Question: My code crashes and gives the following error on simulator. It attempts to run the try block in the () method and throws an error and also issue an alert. I am using Xamarin.Form
'''
using Simple.OData.Client;
using System.Threading.Tasks;
private ODataClient mODataClient;
protected async override void OnAppearing ()
{
base.OnAppearing ();
await InitializeDataService ();
await GetDataFromOdataService();
}
public async Task <bool> InitializeDataService(){
try {
mODataClient = new ODataClient ("http://services.odata.org/Northwind/Northwind.svc/");
}
catch {
await DisplayAlert("Error", "Connection Error", "OK", "Cancel");
System.Diagnostics.Debug.WriteLine("ERROR!");
}
return true;
}
public async Task<bool> GetDataFromOdataService (){
try {
myCustomers= await mODataClient.For("Customers").Top(10).FindEntriesAsync();
}
catch {
await DisplayAlert("Error", "Connection Error", "OK", "Cancel");
System.Diagnostics.Debug.WriteLine("ERROR!");
}
return true;
}
'''

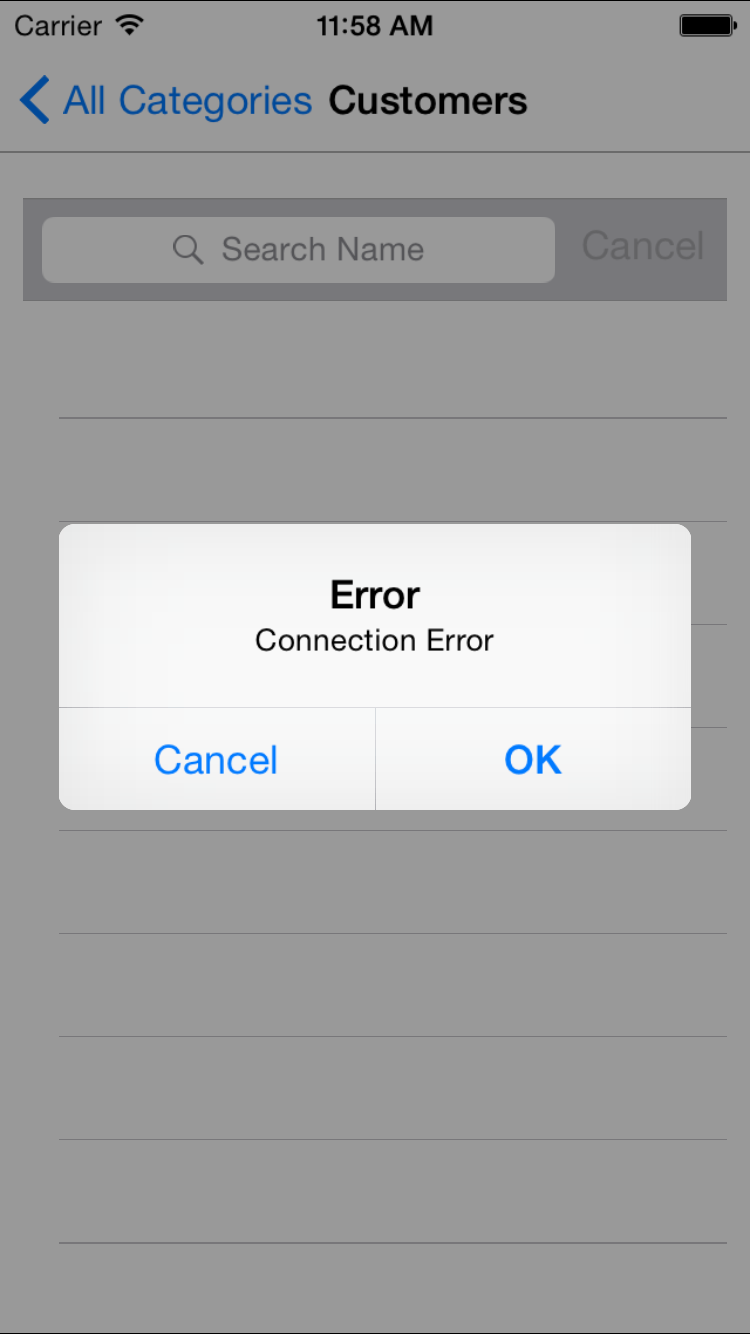
Answer: Couple issues:-
In the constructor it was doing 'var list = new ListView()' which constrained it locally than setting the class level scope variable. This was therefore adjusted to 'list = new ListView()'.
The other thing, was in the 'GetTheData' function where the items source was being assigned as 'list.ItemsSource = myList;' where it needed changing to 'list.ItemsSource = Customers;'.
I've repackaged the zip file up and sent to you. Let me know if this works for you? You should now be able to see all your customers in the .